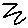
Label: zigzag